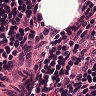
Metastatic tissue present: no